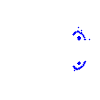
Particle: proton